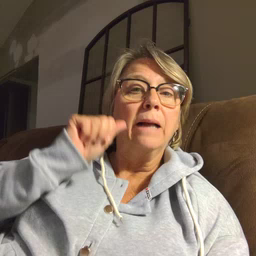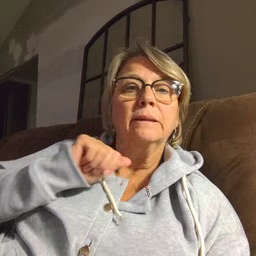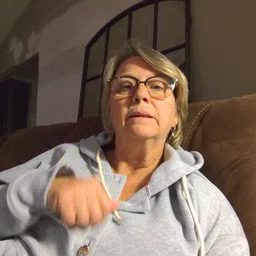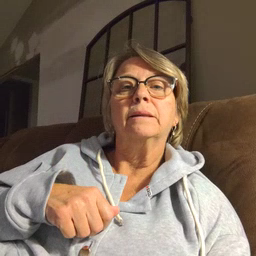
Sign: aunt